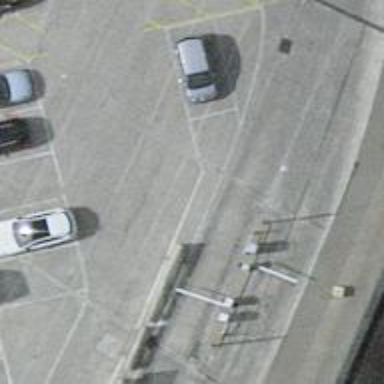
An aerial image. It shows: Public surveillance system.